Question: I have one main view as shown in picture. I add 2 subviews into that and each has their own view controller.
In 'ipadMainViewController',
'''
self.dTVC= [[dialoguesTableViewController alloc] initWithNibName:@"dialoguesTableViewController" bundle:nil];
[self.dTVC.view setFrame:rectFordTVC];
[self.view addSubview:self.dTVC.view];
'''
After that, I want to remove the view of 'dialoguesTableViewController' if I press a button in 'CategoriesViewController'. But, I can't remove it.
In 'CategoriesViewController', I write like this but 'dialoguesTableViewController' can't be removed from 'ipadMainViewController'. How shall I do this?
In 'CategoriesViewController', I write code like this but it is not working.
'''
self.dTVC= [[dialoguesTableViewController alloc] initWithNibName:@"dialoguesTableViewController" bundle:nil];
[self.dTVC.view removeFromSuperview];
'''

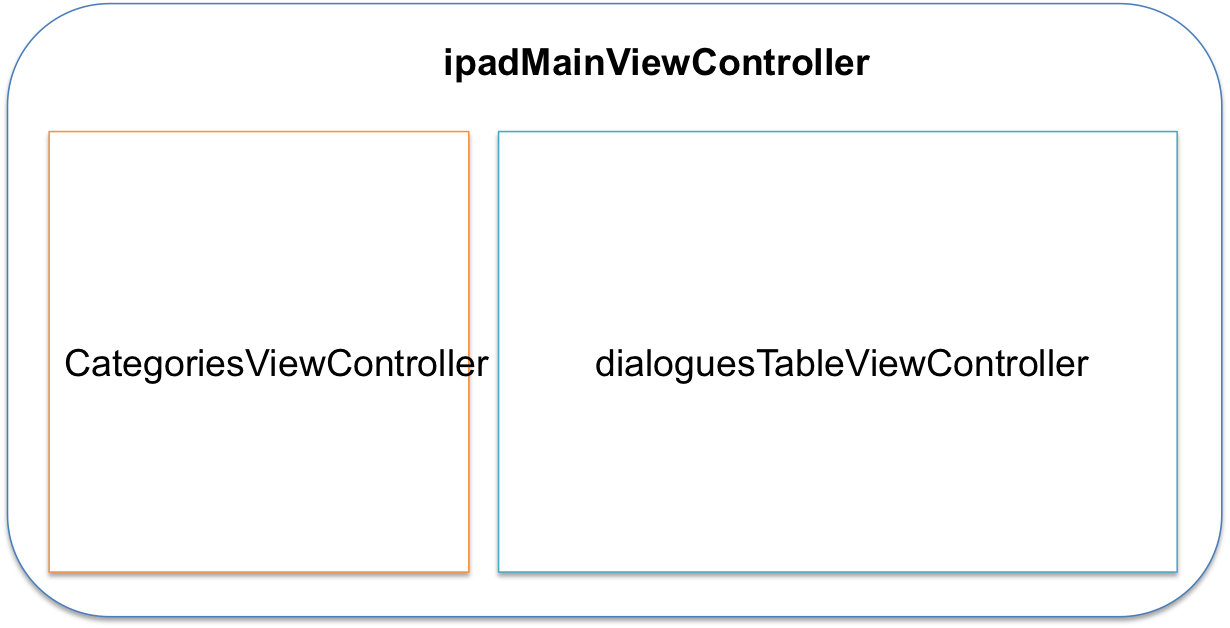
Answer: So there are few ways how to do it:
Add observer to ipadMainViewController initialization method or viewDidLoad method it depends on your needs.
'''
[[NSNotificationCenter defaultCenter] addObserver:self
selector:@selector(buttonPressed)
name:@"kNotificationDidPressedButon"
object:nil];
'''
Add '-buttonPressed' method to ipadMainViewController controller for removing your view or other your purposes.
'''
- (void)buttonPressed
{
// remove view here
}
'''
in the CategoriesViewController in the method where you tap on the appropriate button add this code:
'''
[NSNotificationCenter defaultCenter] postNotificationName:@"kNotificationDidPressedButon"
object:self];
'''
Add delegate property to CategoriesViewController. you can find info how to make delegate for example here: <URL>
Use objective-c blocks
I suggest you to start from first way, because it is most simplest for understanding. Also you have to remove observer in ipadMainViewControllerr in '-dealloc' or '-viewWillDisapper' method, it depends of where you have add observer e.g. in '-init' method or in '-viewDidLoad' or '-viewWillAppear' callback;
'[[NSNotificationCenter defaultCenter] removeObserver:self];'